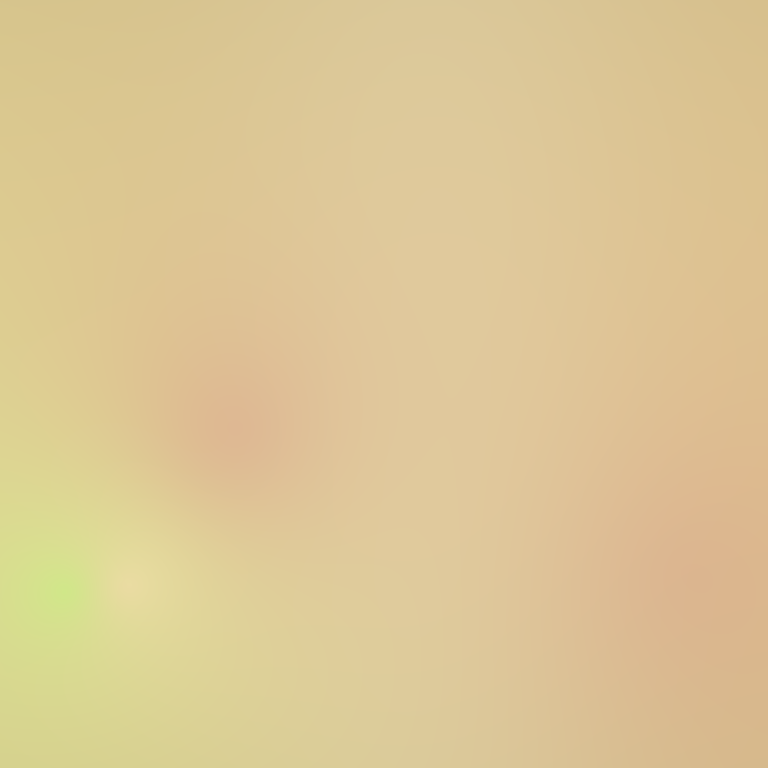
Abstract light effect, smooth blend from soft beige to gentle green, serene atmosphere, diffuse glow, no room, no furniture, no objects.